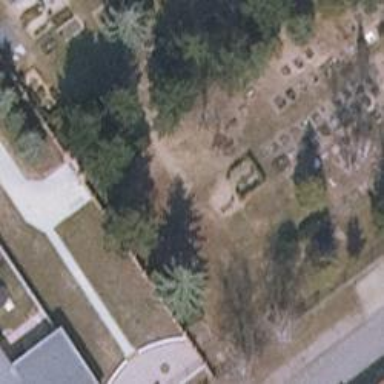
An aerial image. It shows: Memorial site with historic significance.